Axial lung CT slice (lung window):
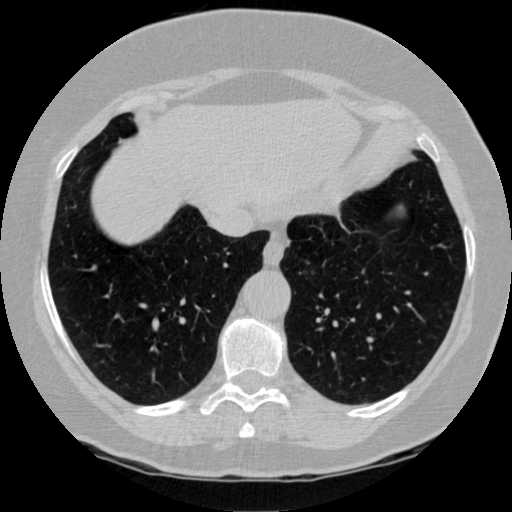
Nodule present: no